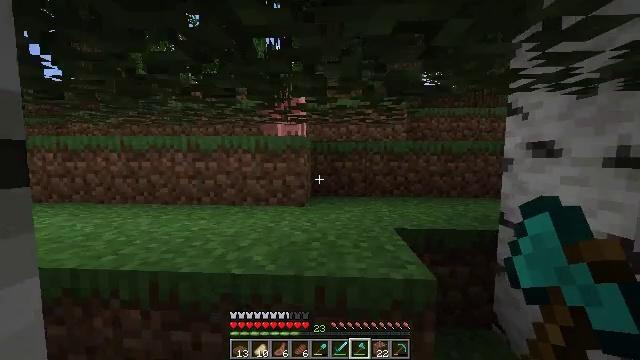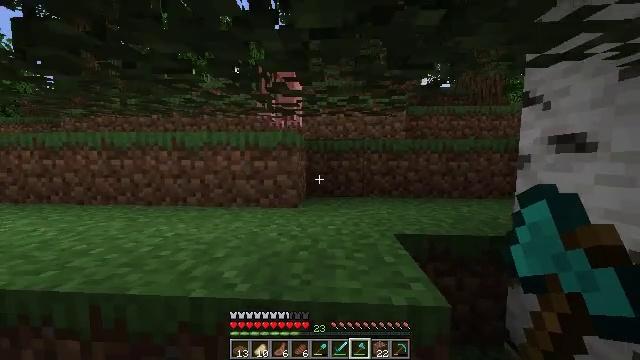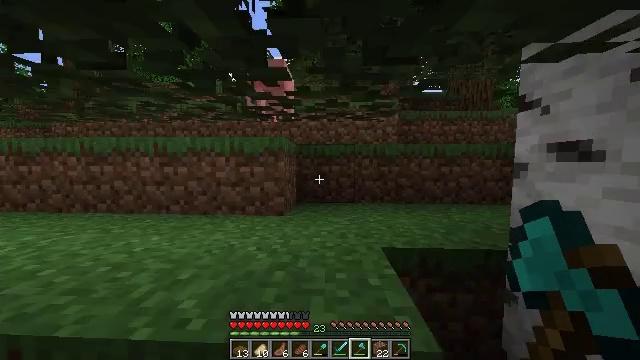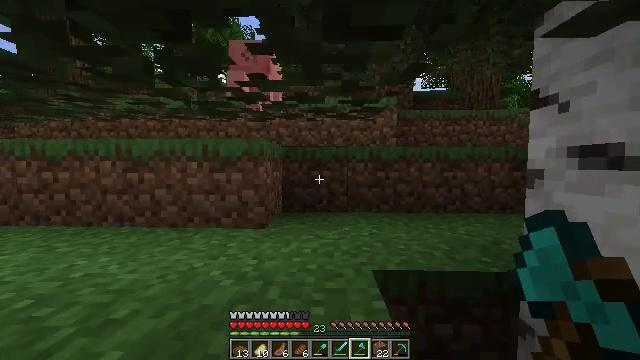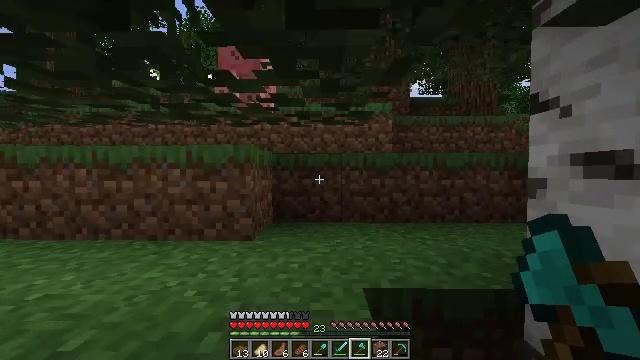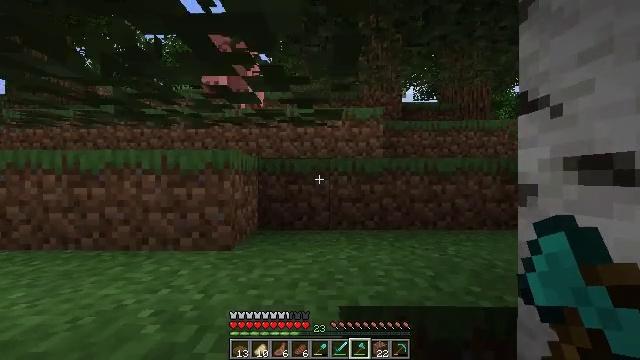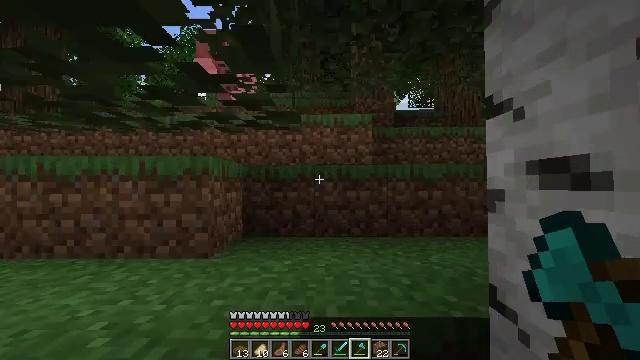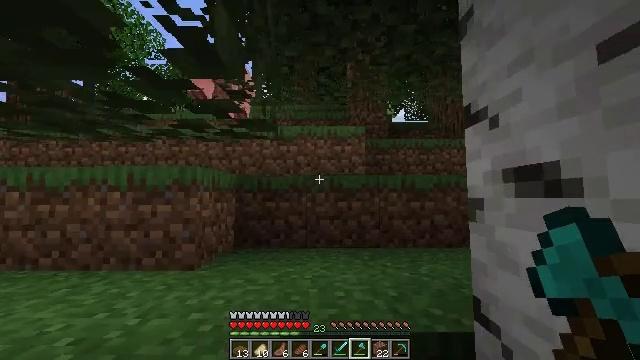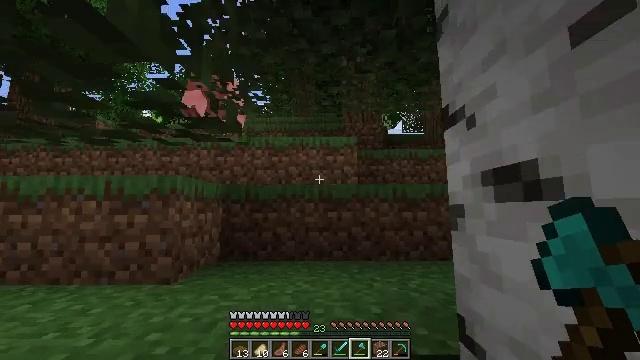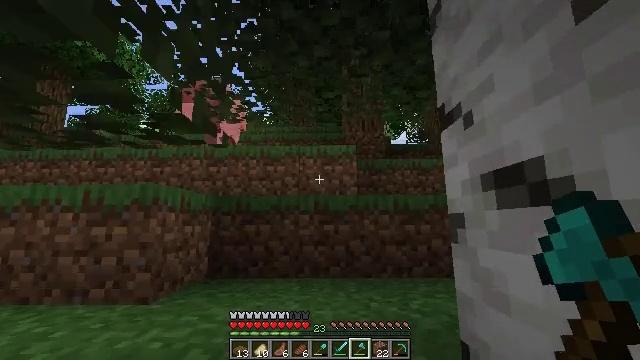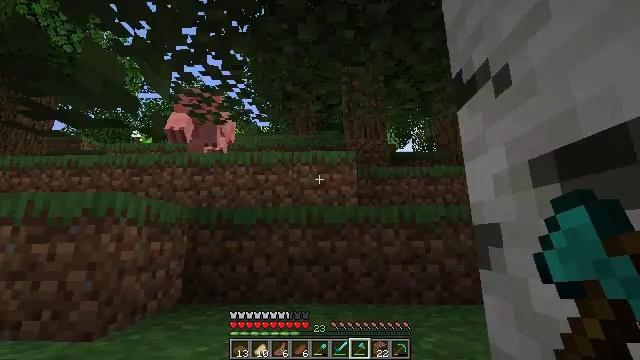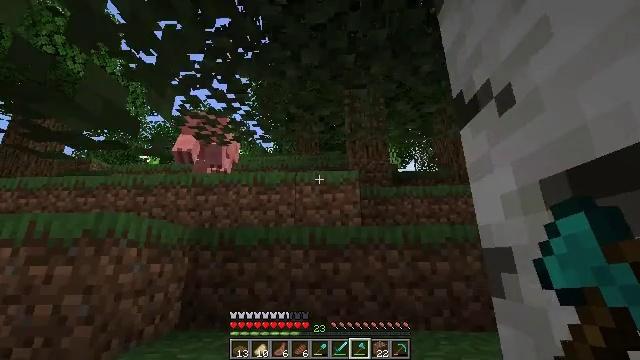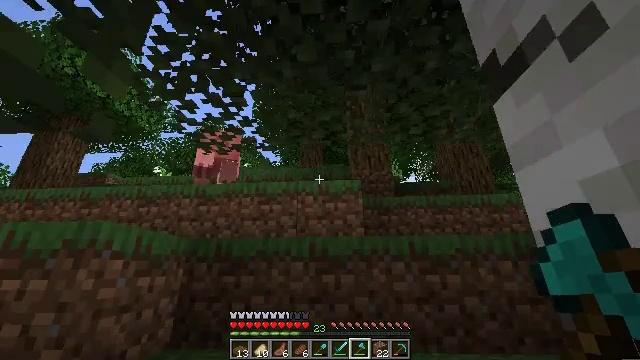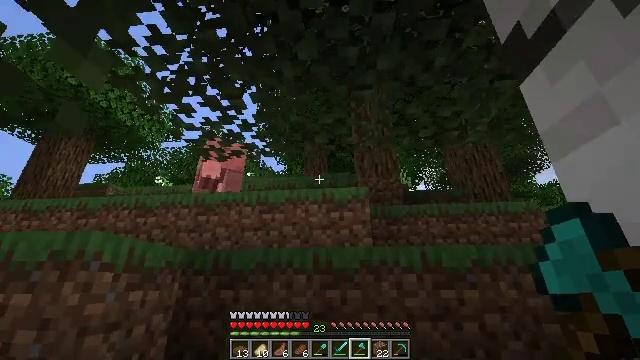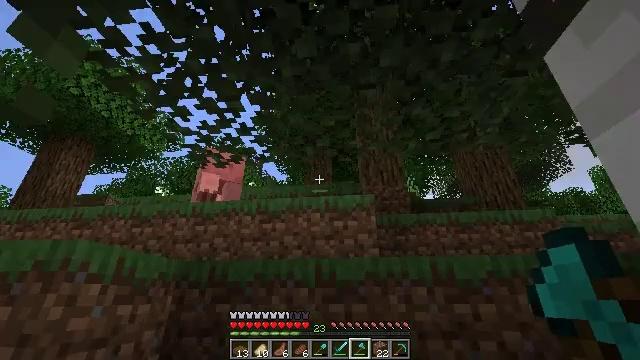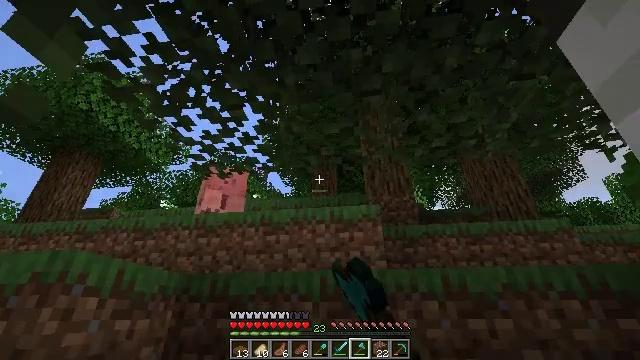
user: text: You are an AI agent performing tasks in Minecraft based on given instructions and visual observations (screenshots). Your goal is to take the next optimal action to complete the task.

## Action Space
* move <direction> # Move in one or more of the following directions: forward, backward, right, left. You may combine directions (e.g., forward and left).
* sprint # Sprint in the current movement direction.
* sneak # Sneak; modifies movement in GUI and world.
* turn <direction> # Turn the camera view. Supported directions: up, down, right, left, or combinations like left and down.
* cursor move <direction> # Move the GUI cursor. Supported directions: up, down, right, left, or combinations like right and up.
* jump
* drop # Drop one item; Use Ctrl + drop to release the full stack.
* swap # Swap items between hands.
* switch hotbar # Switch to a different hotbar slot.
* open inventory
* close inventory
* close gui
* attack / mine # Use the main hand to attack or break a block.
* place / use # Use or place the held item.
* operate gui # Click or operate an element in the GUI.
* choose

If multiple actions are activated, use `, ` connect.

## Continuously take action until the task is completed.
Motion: motion action
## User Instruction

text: Harvest birch leaves for decorations.
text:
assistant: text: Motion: move forward and move right
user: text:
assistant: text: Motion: move forward and move right
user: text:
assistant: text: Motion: move forward and move right, turn up
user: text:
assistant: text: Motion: move forward and move right, turn up
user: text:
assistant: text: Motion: move forward and move right, turn up
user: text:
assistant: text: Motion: move forward and move right, turn up
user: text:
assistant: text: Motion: move forward and move right, turn up
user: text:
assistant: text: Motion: move forward and move right, turn up
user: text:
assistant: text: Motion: move forward, turn up
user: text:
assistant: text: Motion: move forward, turn up
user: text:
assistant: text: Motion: move forward, turn up
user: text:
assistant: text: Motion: turn left and up
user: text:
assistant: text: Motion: turn left and up
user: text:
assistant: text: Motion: turn left and up, attack / mine
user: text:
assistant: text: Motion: turn left and up, attack / mine
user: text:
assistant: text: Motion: turn left and up, attack / mine
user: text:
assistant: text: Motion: turn up, attack / mine
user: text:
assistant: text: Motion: turn up, attack / mine
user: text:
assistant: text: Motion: turn up, attack / mine
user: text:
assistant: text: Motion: turn up, attack / mine
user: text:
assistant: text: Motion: turn up, attack / mine
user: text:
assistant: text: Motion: turn up, attack / mine
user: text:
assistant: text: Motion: turn up, attack / mine
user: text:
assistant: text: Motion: turn up, attack / mine
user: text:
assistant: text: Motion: attack / mine
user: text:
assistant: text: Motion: attack / mine
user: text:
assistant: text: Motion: attack / mine
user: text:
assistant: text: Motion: attack / mine
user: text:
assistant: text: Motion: attack / mine
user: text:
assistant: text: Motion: turn left and down, attack / mine